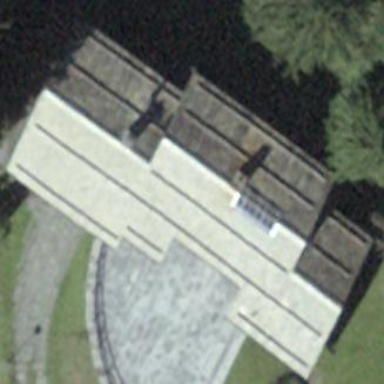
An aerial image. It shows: Building with tiled roof.